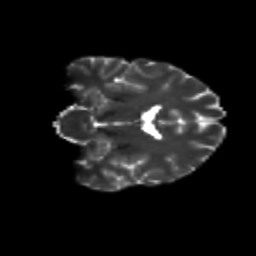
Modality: T2w
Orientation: coronal
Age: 21
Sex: female
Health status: healthy
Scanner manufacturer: siemens
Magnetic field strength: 3 T
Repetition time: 8.6 s
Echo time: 0.095 s